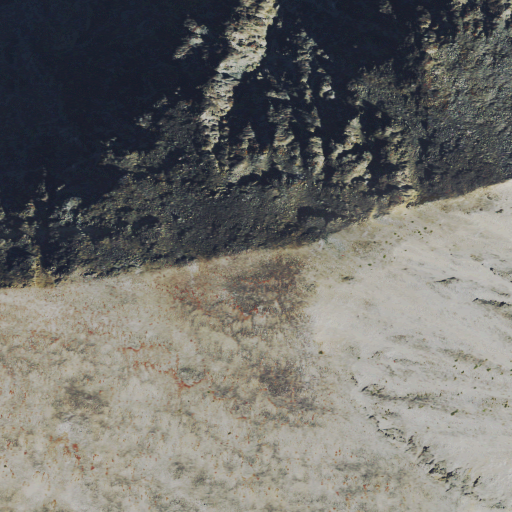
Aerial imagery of mountain in Montana named Short Peak containing evergreen forest, shrub, grassland, and barren land